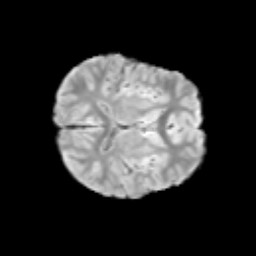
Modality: T2w
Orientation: axial
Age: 9
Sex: male
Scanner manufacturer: siemens
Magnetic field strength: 3 T
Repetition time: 3.8 s
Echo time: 0.07 s